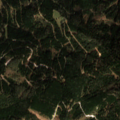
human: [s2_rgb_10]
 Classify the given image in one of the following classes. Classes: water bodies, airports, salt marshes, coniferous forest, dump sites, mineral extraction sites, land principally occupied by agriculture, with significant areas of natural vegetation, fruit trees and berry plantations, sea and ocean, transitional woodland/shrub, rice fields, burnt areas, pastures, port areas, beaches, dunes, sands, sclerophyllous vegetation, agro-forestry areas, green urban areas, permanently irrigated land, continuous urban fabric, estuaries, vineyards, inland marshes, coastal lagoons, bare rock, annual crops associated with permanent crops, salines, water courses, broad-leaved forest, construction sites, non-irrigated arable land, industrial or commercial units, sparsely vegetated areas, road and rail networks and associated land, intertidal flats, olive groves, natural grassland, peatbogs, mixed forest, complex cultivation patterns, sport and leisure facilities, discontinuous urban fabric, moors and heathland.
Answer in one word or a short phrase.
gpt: coniferous forest, mixed forest